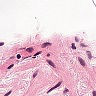
Metastatic tissue present: no